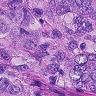
Metastatic tissue present: yes